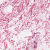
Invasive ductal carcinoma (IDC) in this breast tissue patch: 0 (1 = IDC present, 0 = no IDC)